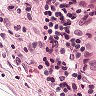
Metastatic tissue present: yes